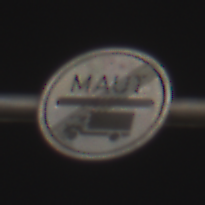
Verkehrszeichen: EndeMautpflicht
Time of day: Night
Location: Outdoor (Urban)
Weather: PartlyCloudy
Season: NotSpecified
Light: Artificial